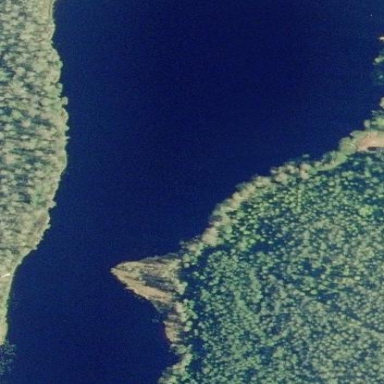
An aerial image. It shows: Lake with natural water.